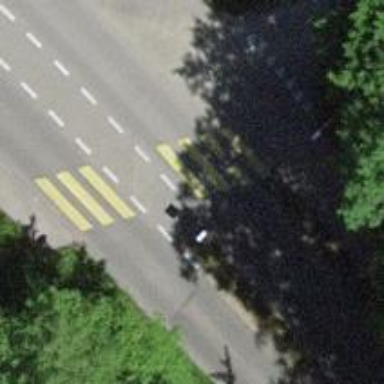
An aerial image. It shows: Zebra crossing on the road.